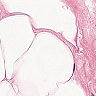
Metastatic tissue present: no